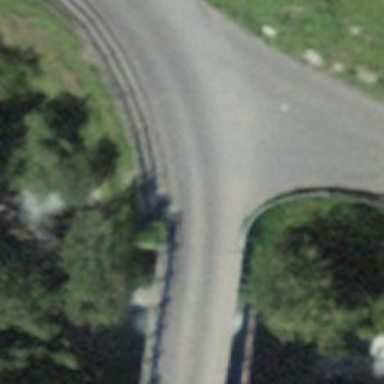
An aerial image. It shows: Unclassified road with bridge.